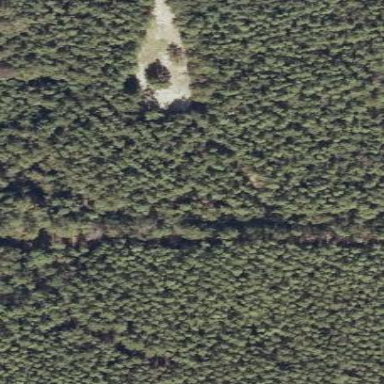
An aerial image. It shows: Forest area dominated by needle-leaved trees.